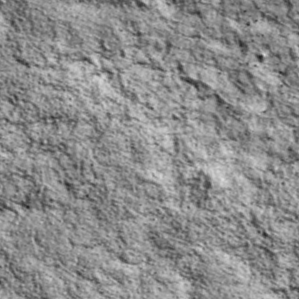
Label: non_frost